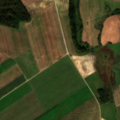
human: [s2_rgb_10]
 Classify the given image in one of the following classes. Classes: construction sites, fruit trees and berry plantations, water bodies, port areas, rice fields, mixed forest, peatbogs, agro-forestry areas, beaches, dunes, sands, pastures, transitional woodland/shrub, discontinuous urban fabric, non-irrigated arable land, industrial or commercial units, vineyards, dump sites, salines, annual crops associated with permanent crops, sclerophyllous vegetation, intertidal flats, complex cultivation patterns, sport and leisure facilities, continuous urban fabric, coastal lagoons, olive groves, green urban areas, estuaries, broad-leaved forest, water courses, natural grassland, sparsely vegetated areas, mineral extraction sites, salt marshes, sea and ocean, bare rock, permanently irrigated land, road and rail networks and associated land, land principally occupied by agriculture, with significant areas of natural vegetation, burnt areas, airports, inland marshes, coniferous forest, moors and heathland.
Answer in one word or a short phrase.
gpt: non-irrigated arable land, land principally occupied by agriculture, with significant areas of natural vegetation, broad-leaved forest